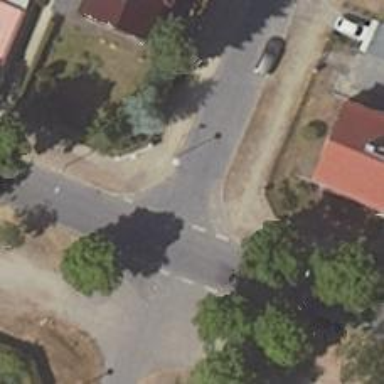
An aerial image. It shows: Unmarked road crossing.